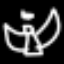
Label: angel